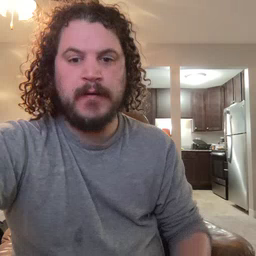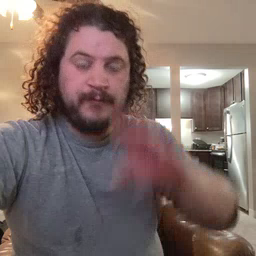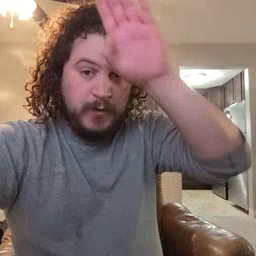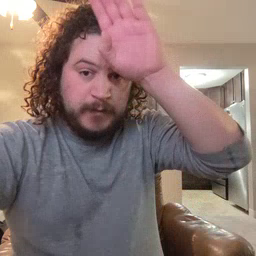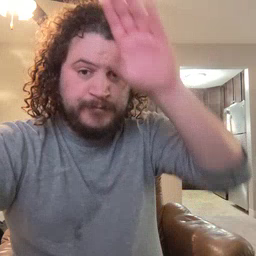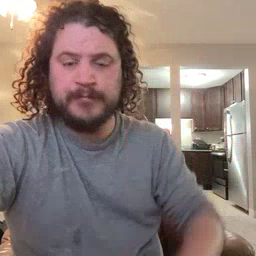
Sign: fireman